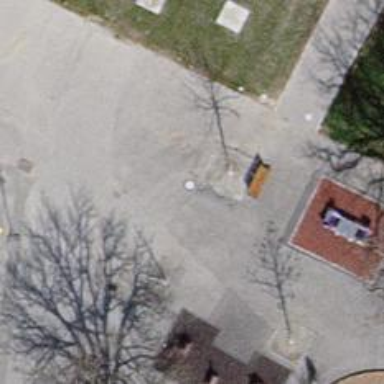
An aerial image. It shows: Seesaw in the playground.